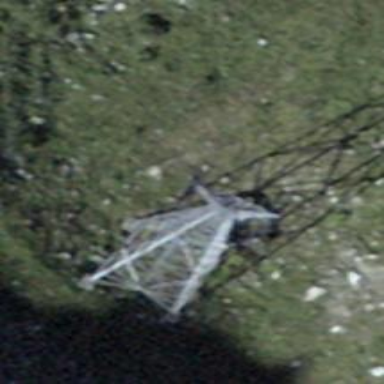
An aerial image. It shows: Pylon used for aerialway.